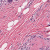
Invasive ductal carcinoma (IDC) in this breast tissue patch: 0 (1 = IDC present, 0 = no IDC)